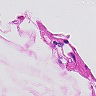
Metastatic tissue present: no